Question: I have a WebBrowser control that loads web-page, targeted IE 9+. The problem is that this page is displayed normally in IE 9, 10, latest Firefox and Chrome, but when displaying in WebBrowser control, something goes wrong and drop-down appears over the calendar:

z-index of calendar is 1, for tag it is not set (I also tried setting 0 explicitly - same result).
Page contains meta tag:
'''
<meta content="IE=8,9" http-equiv="X-UA-Compatible"></meta>
'''
so I excluded possibility of wrong compatibility mode of IE. In addition "Save" and "Close" buttons looks OK, so it is at least IE 9 mode (they look worse in IE 8 and 7).
Does anybody have an idea why the layout can be different in normal IE browser and WebBrowser control?
Issue only reproducing when the windows form with WebBrowser control is shown as a plugin of MS Word (2010). The same form, when run as a standalone application, is displayed as expected.
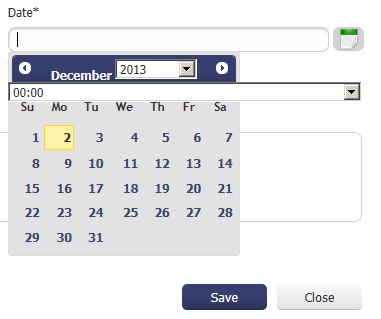
Answer: The issue appeared to be in the feature called 'FEATURE_USE_WINDOWEDSELECTCONTROL' (registry node 'HKEY_LOCAL_MACHINE\SOFTWARE\Wow6432Node\Microsoft\Internet Explorer\MAIN\FeatureControl\FEATURE_USE_WINDOWEDSELECTCONTROL'). It was enabled for WinWord.exe by default. Removing registry value 'WinWord.exe' fixed the problem.
I suppose it is a direct answer to the original question. But I'm not sure it is safe to remove this node from registry and how it can affect other applications and MS Word functionality.
<URL>.
It is likely that I'll accept this solution and remove the setting FEATURE_USE_WINDOWEDSELECTCONTROL for MS Word 2010. If anybody knows the reason not to do this, please let me know.